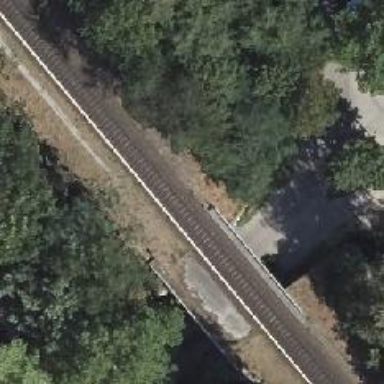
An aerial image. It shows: Bridge carrying electrified light rail track.